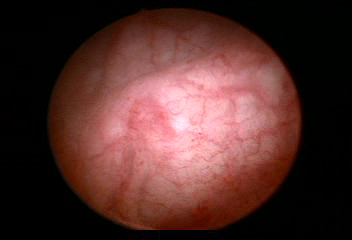
Modality: WLC
Class: Normal mucosa
Bladder cancer association: No